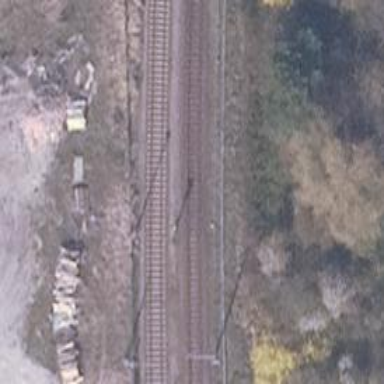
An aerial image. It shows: Railway signal.